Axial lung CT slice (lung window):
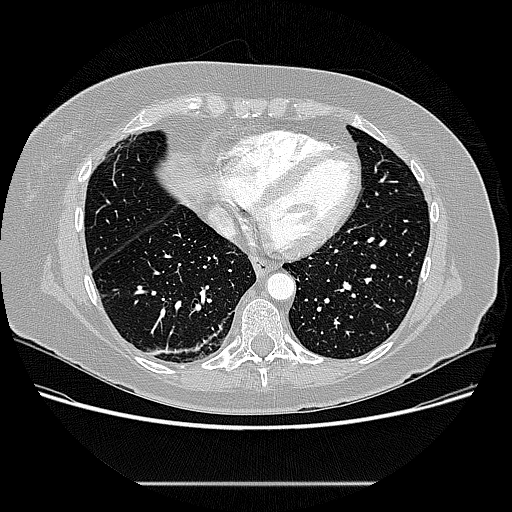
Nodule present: no